Aerial crown-view tile of a tropical tree (Barro Colorado Island, Panama), acquired 20250616:
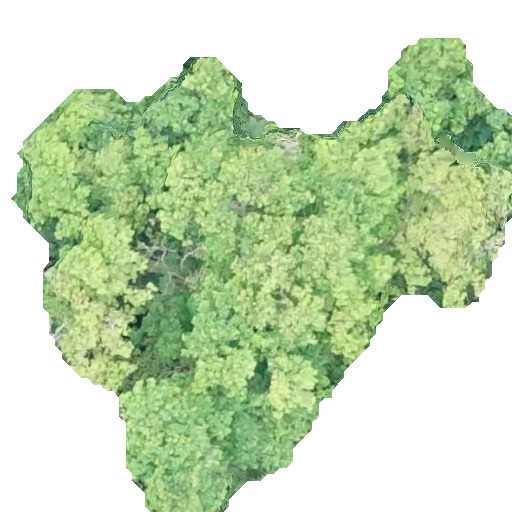
Species: Terminalia oblonga
GBIF accepted scientific name: Terminalia oblonga
Crown area: 214.849 m²